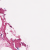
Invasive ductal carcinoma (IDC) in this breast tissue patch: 0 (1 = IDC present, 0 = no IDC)